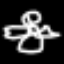
Label: angel